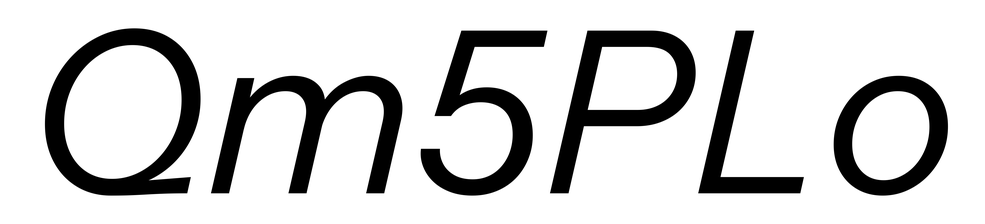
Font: InstrumentSans-Italic_Italic